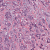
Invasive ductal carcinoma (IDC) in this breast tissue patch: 1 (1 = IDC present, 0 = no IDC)